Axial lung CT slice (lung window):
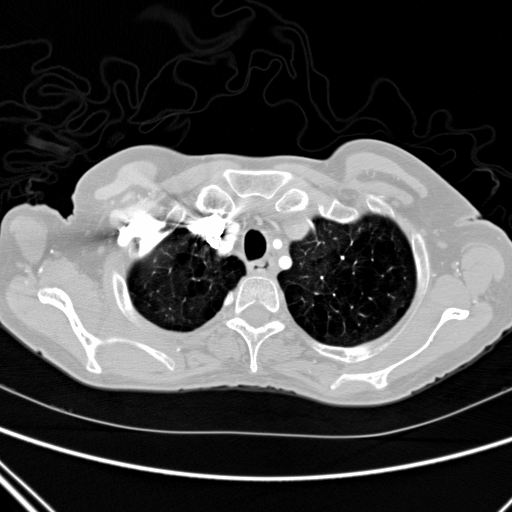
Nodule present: no